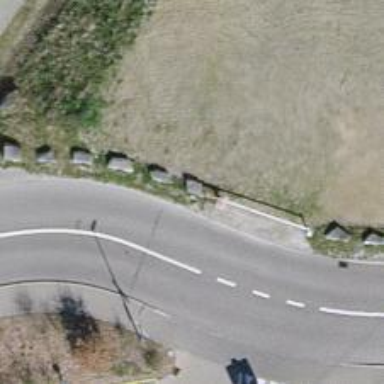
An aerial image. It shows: Block barrier.